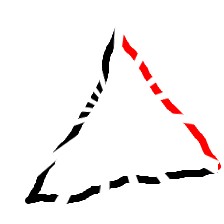
Shape: triangle